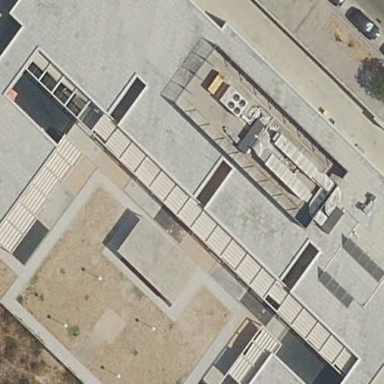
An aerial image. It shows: Kindergarten.